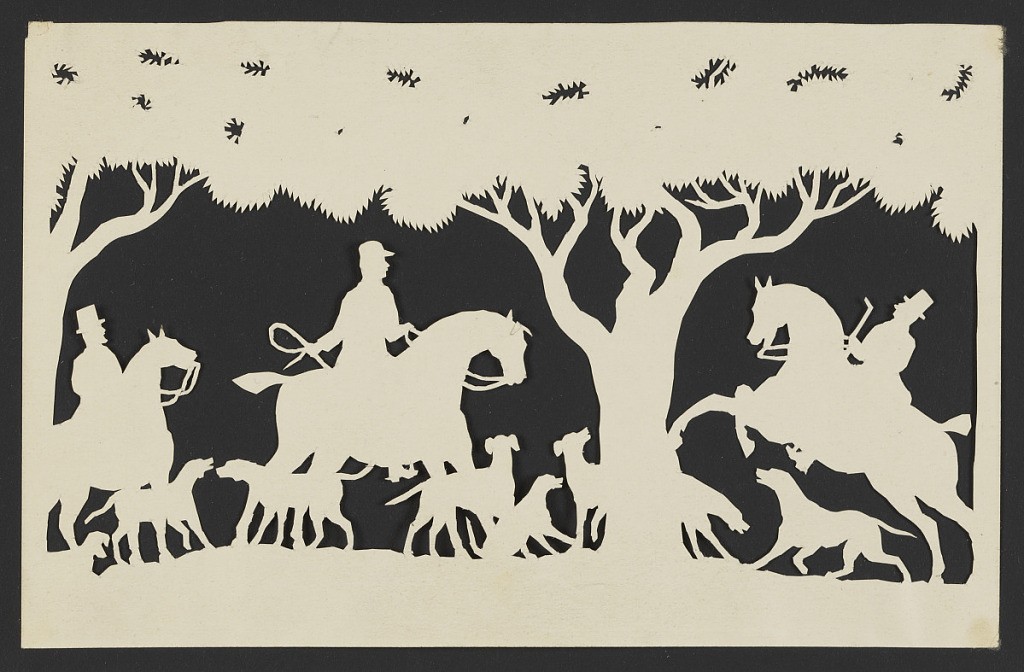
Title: Mounted Fox Hunters with Their Dogs
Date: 1850–1875
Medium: Silhouette of white paper, cut out, on black paper mount
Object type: Silhouette
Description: Mounted fox hunters with their dogs.